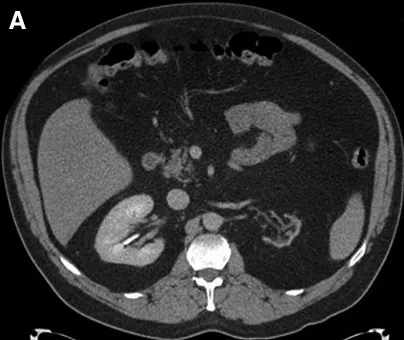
Axial.
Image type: radiology (ct)